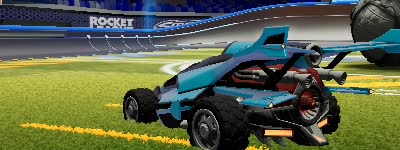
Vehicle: aftershock